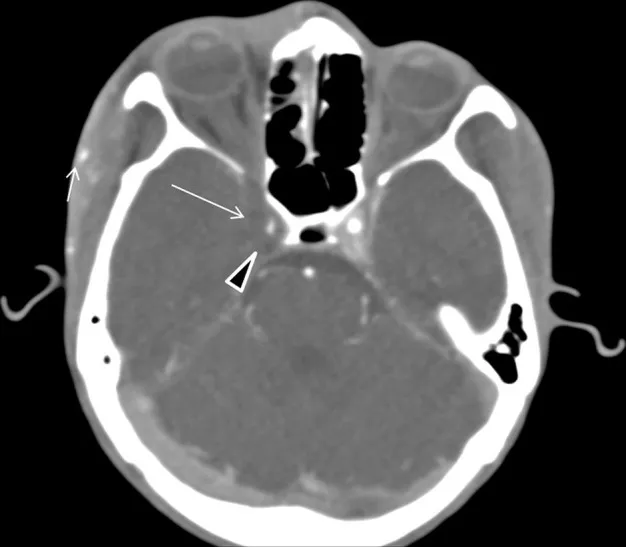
Axial post contrast CT angiography of the brain shows symmetrical non-enhancing right cavernous sinus (arrowhead), reduced caliber of the right internal carotid artery cavernous segment (arrow) swelling of the right temporal lobe and swelling and enhancement of the subcutaneous right temporal region as well as the orbital septum (short arrow).
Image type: radiology (ct)